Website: crate-barrel
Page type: billing-address
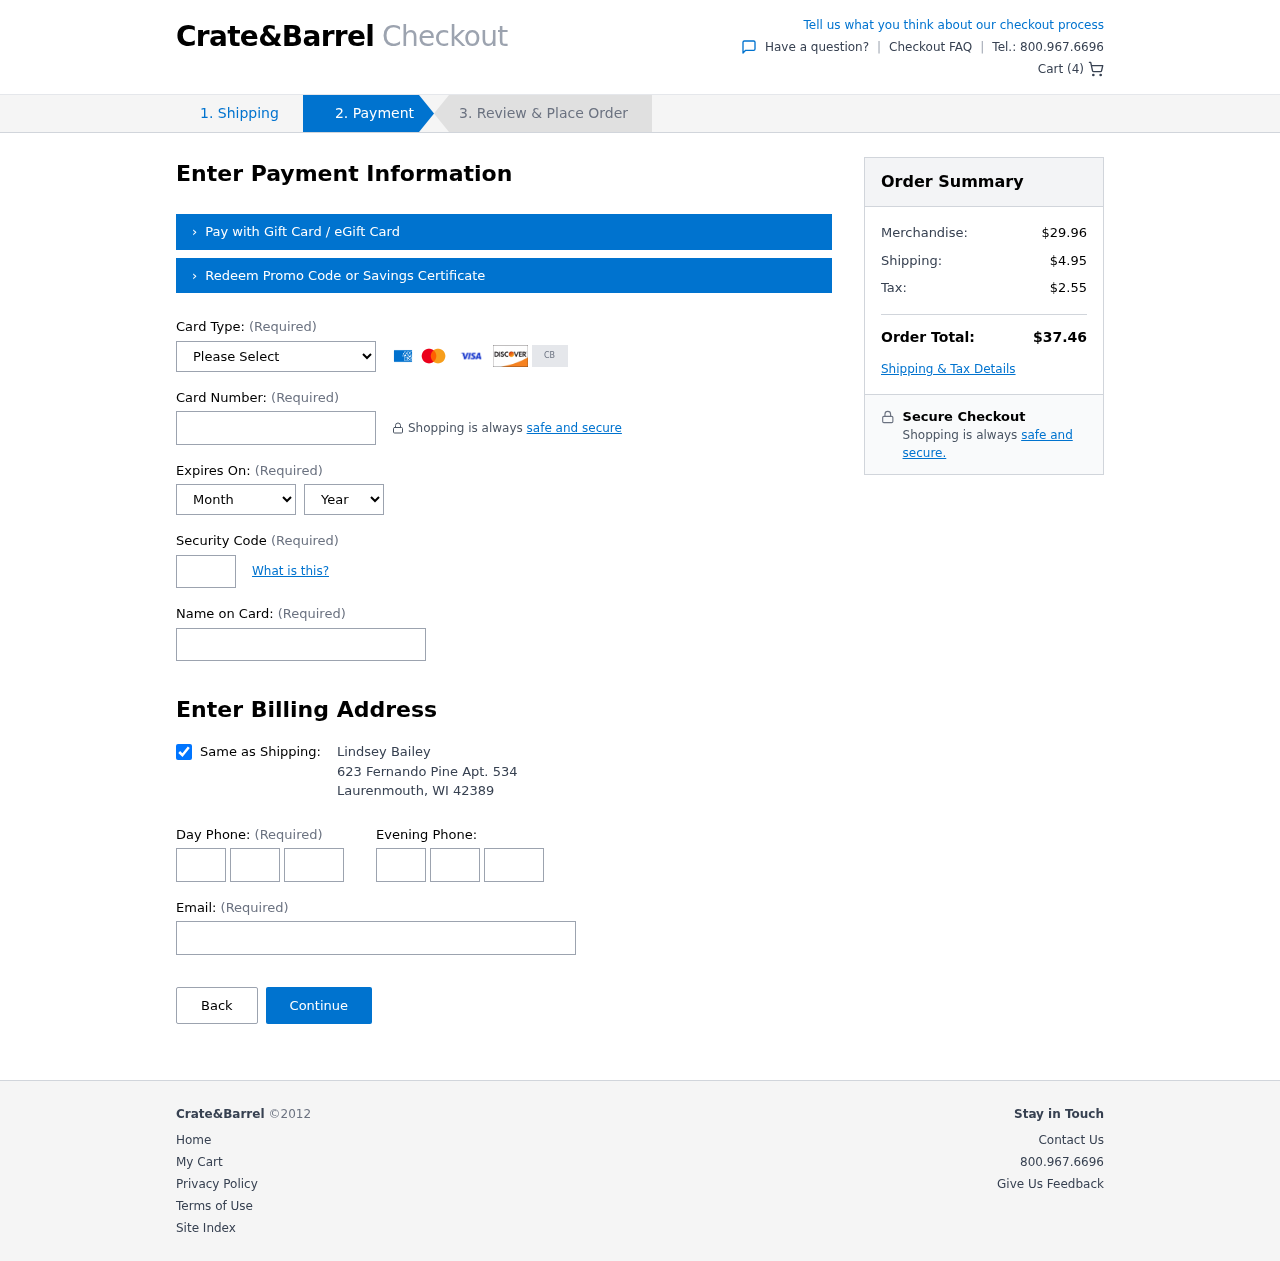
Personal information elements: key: PII_CARD_CVV
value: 475
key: PII_CARD_EXPIRY_MONTH
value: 12
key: PII_CARD_EXPIRY_YEAR
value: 29
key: PII_CARD_NUMBER
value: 4997 8851 4081 2851
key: PII_CARD_TYPE
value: Visa
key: PII_CITY
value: Laurenmouth
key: PII_EMAIL
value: lindseybailey@gmail.com
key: PII_FULLNAME
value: Lindsey Bailey
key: PII_PHONE_ALT_AREA
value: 469
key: PII_PHONE_ALT_PREFIX
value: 762
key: PII_PHONE_ALT_SUFFIX
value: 8792
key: PII_PHONE_AREA
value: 567
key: PII_PHONE_PREFIX
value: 357
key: PII_PHONE_SUFFIX
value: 8630
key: PII_POSTCODE
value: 42389
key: PII_STATE_ABBR
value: WI
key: PII_STREET
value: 623 Fernando Pine Apt. 534
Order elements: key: ORDER_NUM_ITEMS
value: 4
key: ORDER_SUBTOTAL
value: $29.96
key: ORDER_SHIPPING_COST
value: $4.95
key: ORDER_TAX
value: $2.55
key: ORDER_TOTAL
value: $37.46